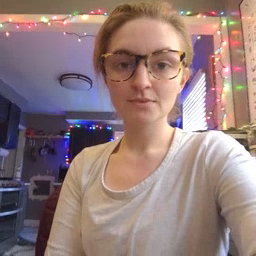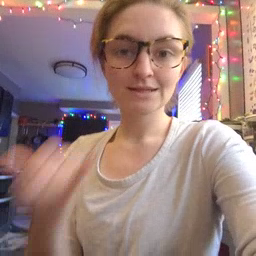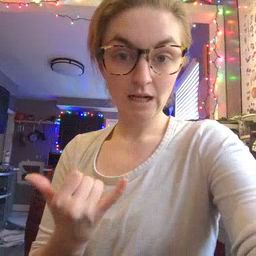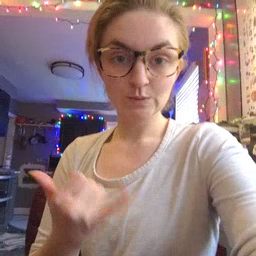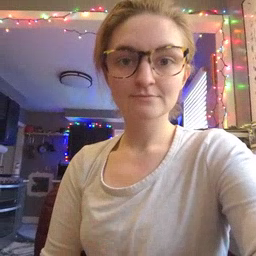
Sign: now